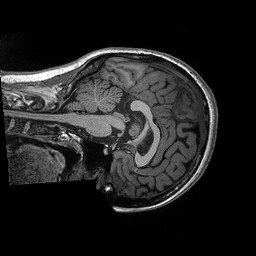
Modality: T1w
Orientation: sagittal
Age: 22
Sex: female
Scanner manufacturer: siemens
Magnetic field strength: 3 T
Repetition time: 2.3 s
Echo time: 0.00306 s